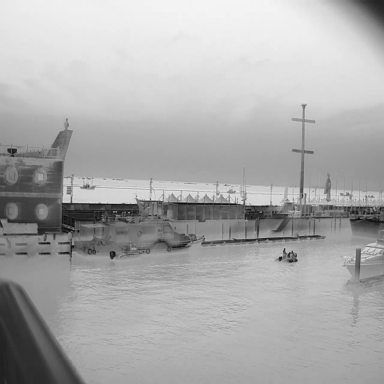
There are nine objects shown in the infrared image, including four canoes, four bulk_carriers, and a sailboat.